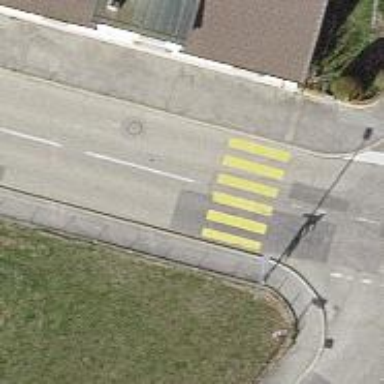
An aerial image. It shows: Uncontrolled road crossing.